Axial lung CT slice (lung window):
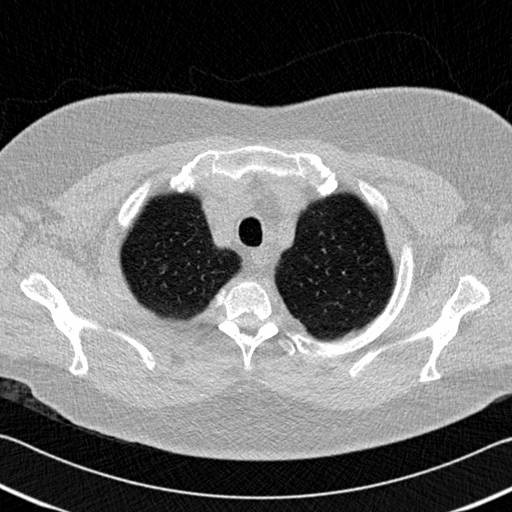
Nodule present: yes
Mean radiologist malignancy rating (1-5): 3